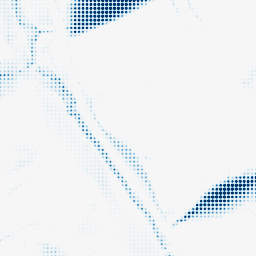
Category: morphological
Decomposition family: morphological_ellipse
Decomposition parameters: operation: closing
width: 50
height: 10
Upsampling method: sinc_hamming
Upsampling parameters: scale: 8
kernel_size: 4
Upsampling scale: 8